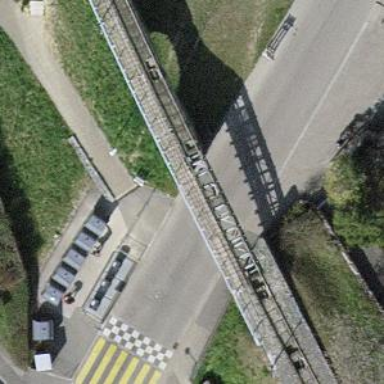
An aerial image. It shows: Funicular railway bridge.